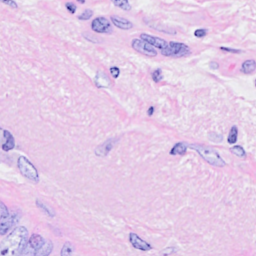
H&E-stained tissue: Breast